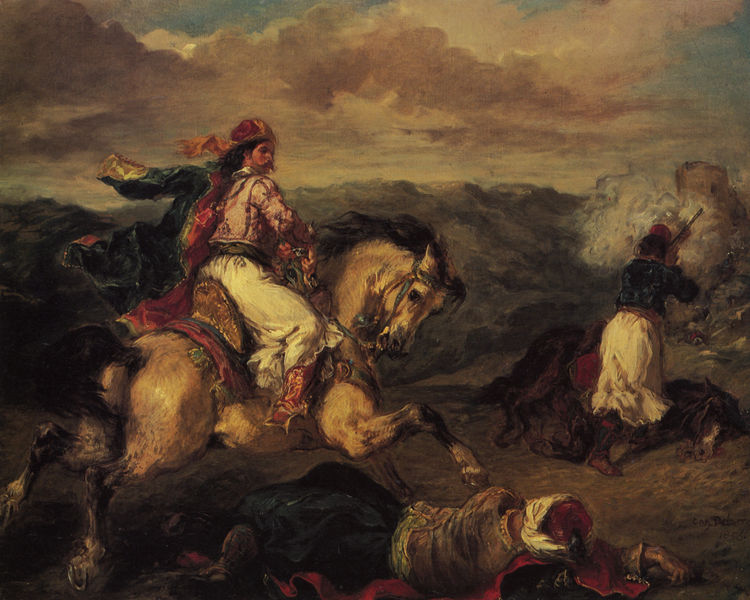
Titel: Episode de la guerre entre les Turcs et les Grecs, Szene aus dem Krieg zwischen Türken und Griechen
Künstler: Eugène Delacroix
Standort: Athen
Institution: National Picture Gallery and Alexander Soutzos
Schlagwörter: angriff, blau, dunkel, felsen, gemälde, himmel, kampf, mann, meer, umhang, weiß, wolken, gelb, grün, menschen, braun, grau, hut, männer, schwarz, gürtel, rot, tier, tuch, wolke, beige, malerei, bart, steine, tod, tot, toter, schauen, öl, feld, hügel, wind, pastos, qualm, rauch, boden, gewand, mantel, rosa, pferd, pferde, reiter, turm, huf, hufe, mähne, reiten, ritt, sattel, schweif, sprung, steigbügel, zaumzeug, strand, liegen, düster, gebirge, wüste, violett, gewalt, krieg, querformat, schlacht, sturm, turner, wogen, soldaten, drei männer, goya, weste, ruine, burg, orient, festung, geschirr, attacke, gefahr, tote, getümmel, stiefel, schimmel, sterben, gewehr, ross, springen, pfer, wams, krieger, sturz, pluderhose, schütze, verwundet, schnauben, turban, gewölk, schießen, galopp, pulver, schuss, fes, pulverdampf, treten, türke, fez, kaftan, husar, türken, himmel wolken, muskete, kampfgetümmel, dampg, rücksicht